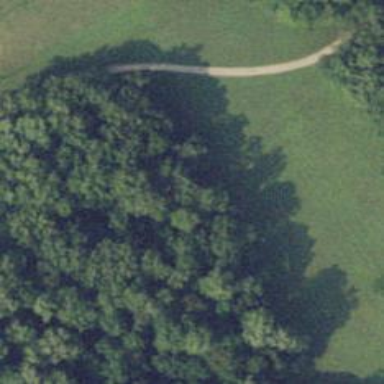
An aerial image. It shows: Disc golf tee.